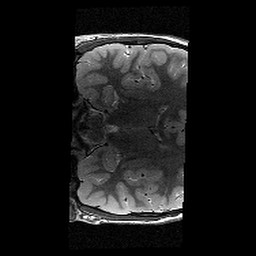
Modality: T2w
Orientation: coronal
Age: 12
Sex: male
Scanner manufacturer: siemens
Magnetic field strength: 3 T
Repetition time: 8.46 s
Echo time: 0.067 s